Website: bh-photo
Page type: store-pickup
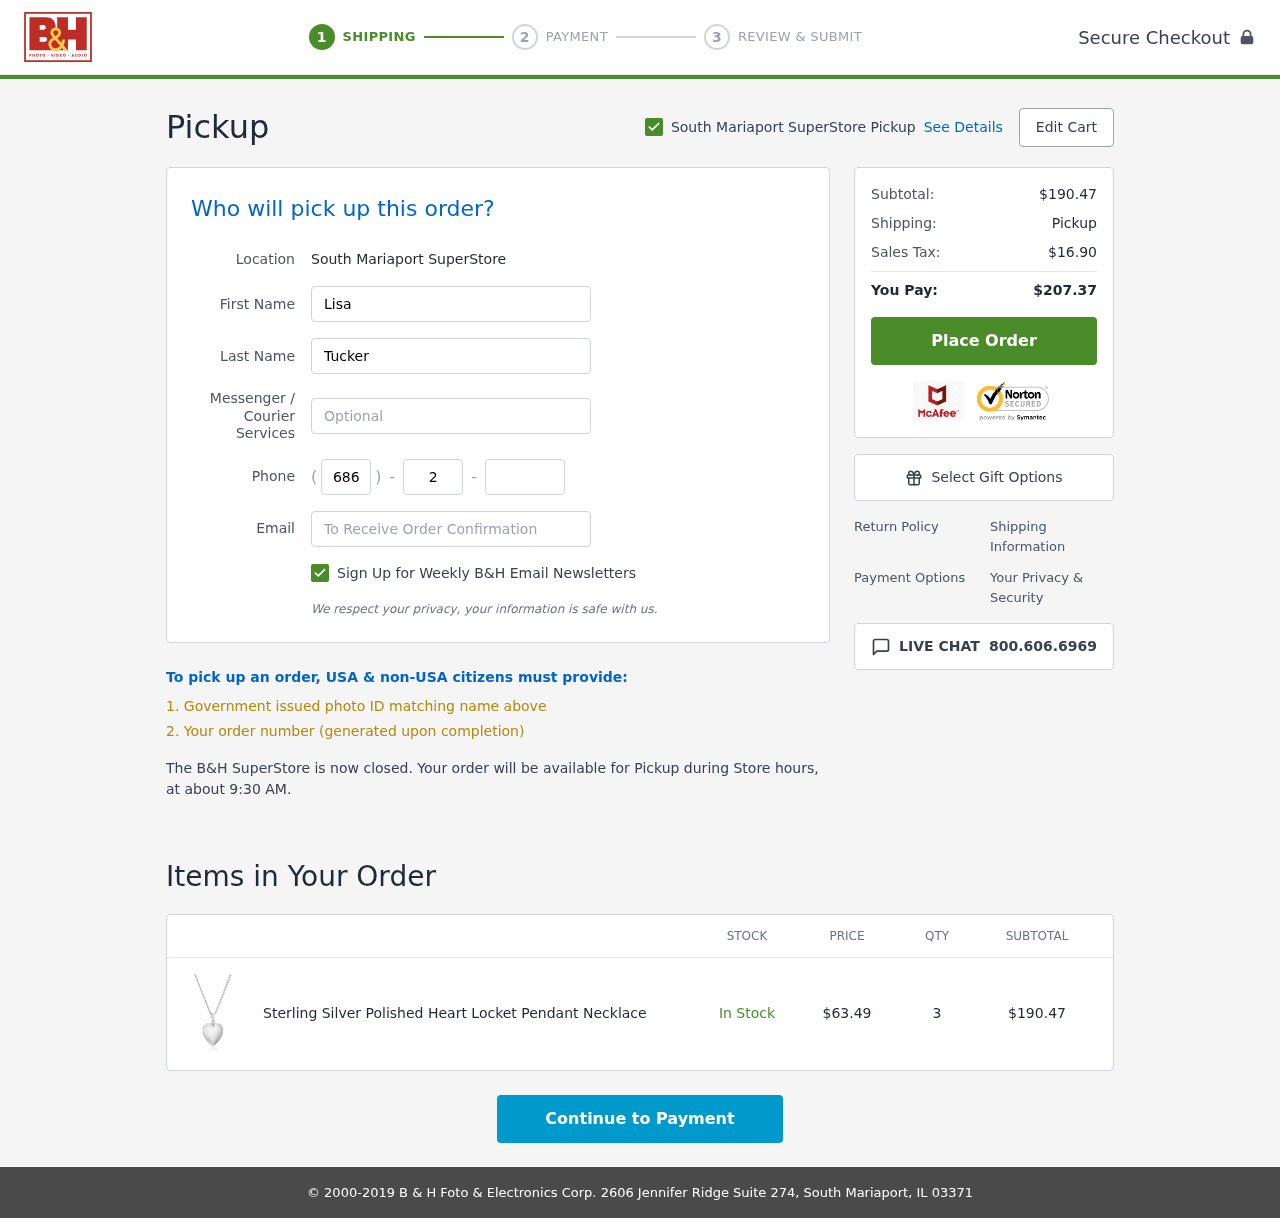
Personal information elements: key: PII_EMAIL
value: ltucker@hotmail.com
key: PII_FIRSTNAME
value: Lisa
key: PII_LASTNAME
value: Tucker
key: PII_LOCATION1_CITY
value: South Mariaport SuperStore Pickup
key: PII_LOCATION1_CITY
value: South Mariaport SuperStore
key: PII_PHONE_AREA
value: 686
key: PII_PHONE_PREFIX
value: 206
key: PII_PHONE_SUFFIX
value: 2098
Product elements: key: PRODUCT1_NAME
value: Sterling Silver Polished Heart Locket Pendant Necklace
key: PRODUCT1_PRICE
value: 63.49
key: PRODUCT1_QUANTITY
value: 3
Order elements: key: ORDER_SUBTOTAL
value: $190.47
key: ORDER_TAX
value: $16.90
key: ORDER_TOTAL
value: $207.37